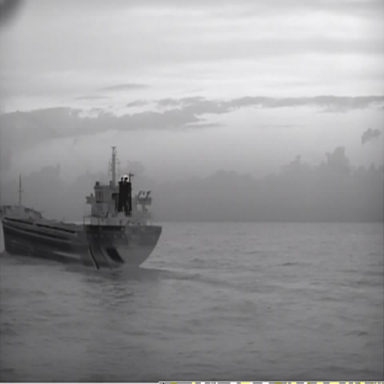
There is a liner in the infrared image.